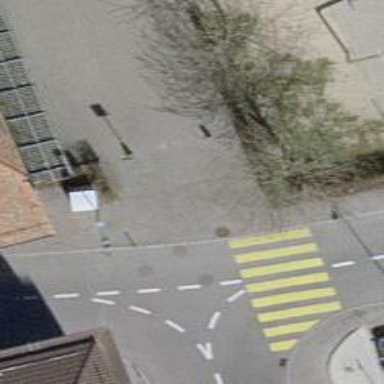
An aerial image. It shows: Sidewalk.